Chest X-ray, PA view. Patient: 53 years old, sex F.
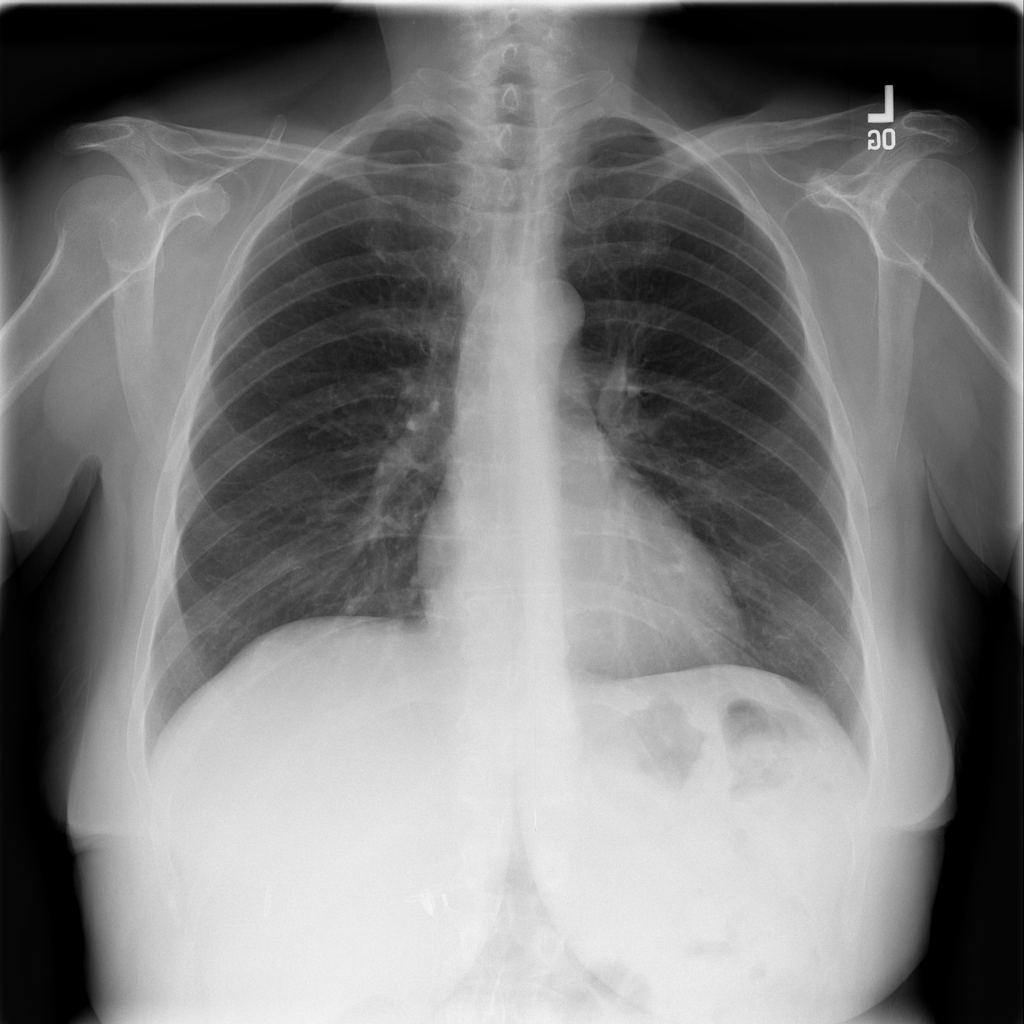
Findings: No Finding